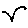
Label: bird